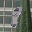
Label: 8